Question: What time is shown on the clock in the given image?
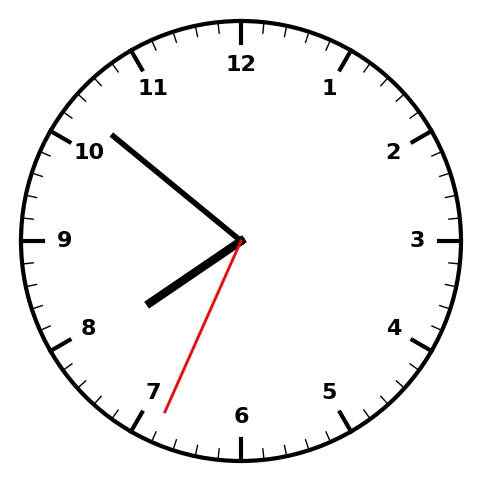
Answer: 07:51:34